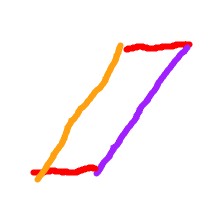
Shape: parallelogram